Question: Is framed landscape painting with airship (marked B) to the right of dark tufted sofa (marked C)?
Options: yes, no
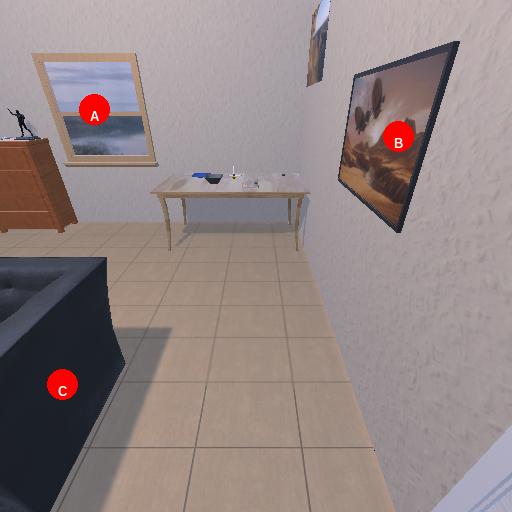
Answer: yes